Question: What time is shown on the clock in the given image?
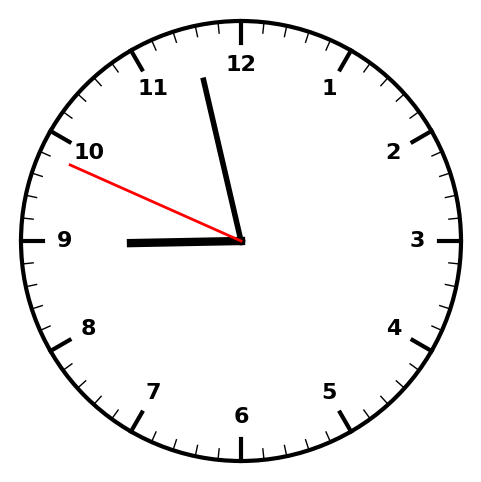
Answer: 08:57:49